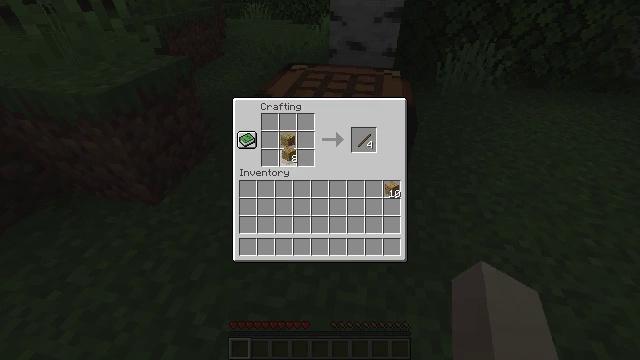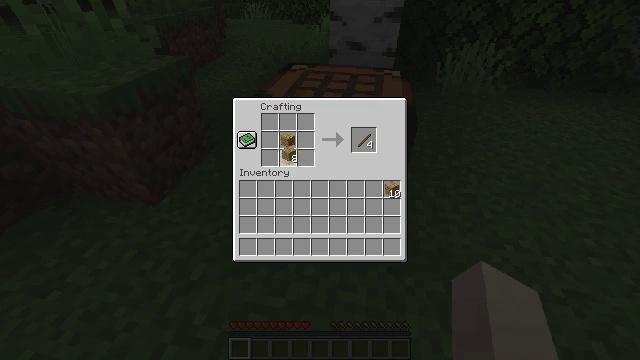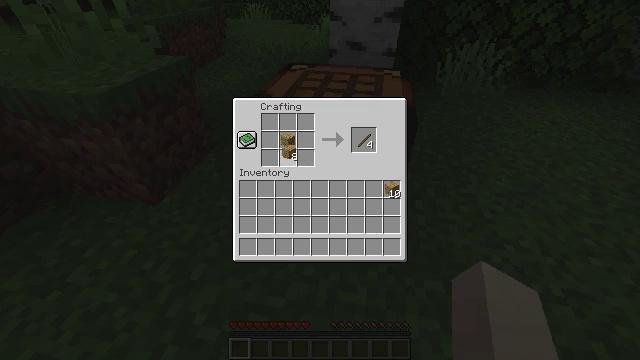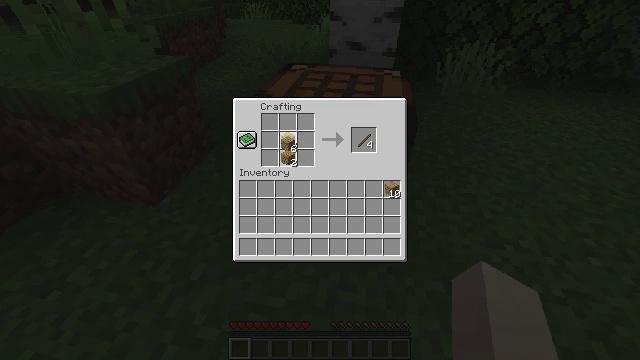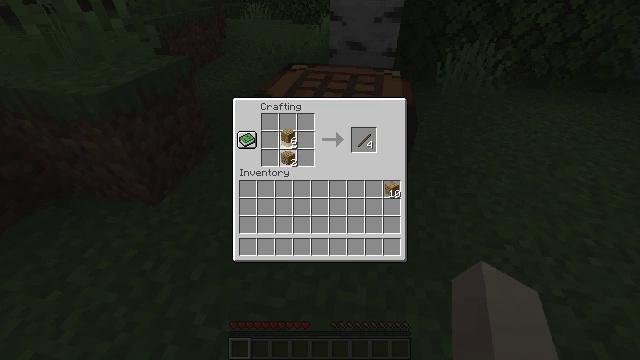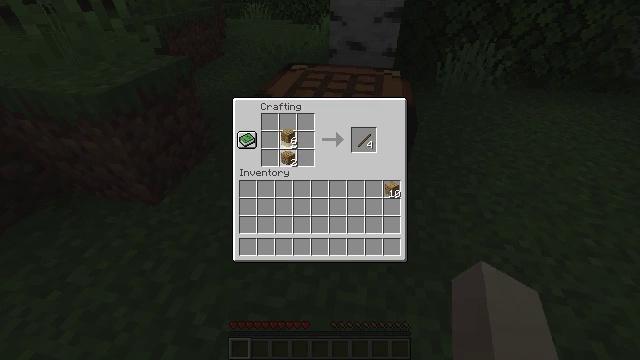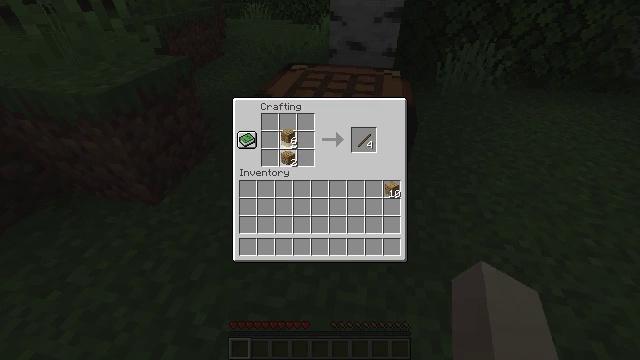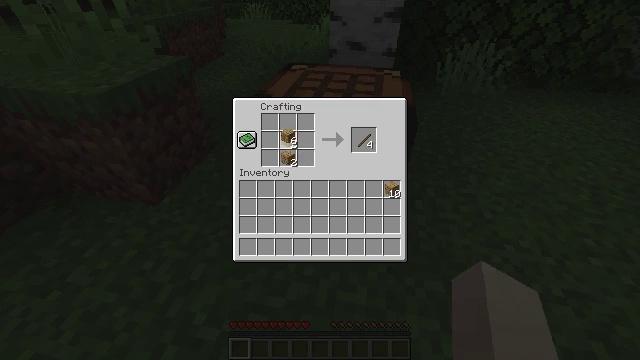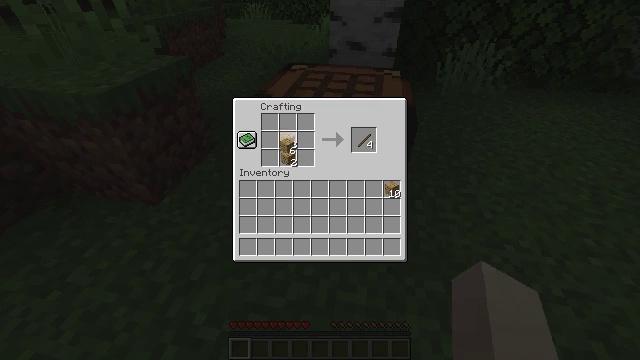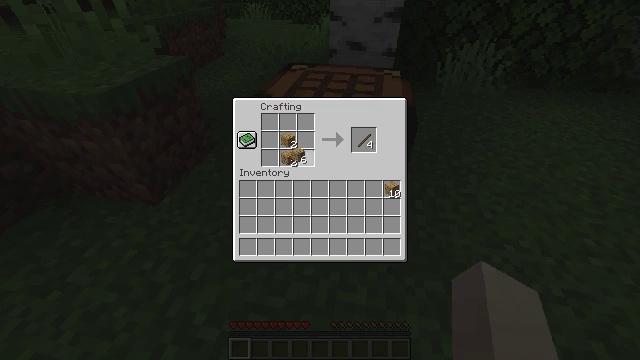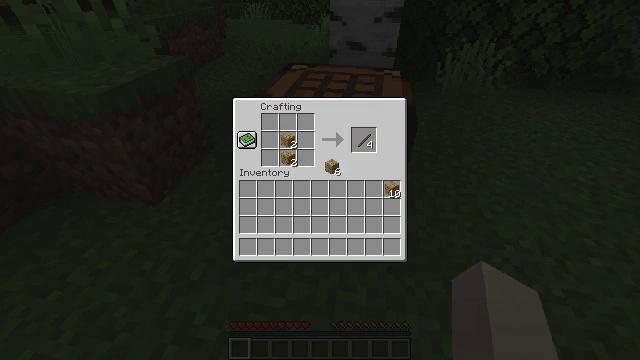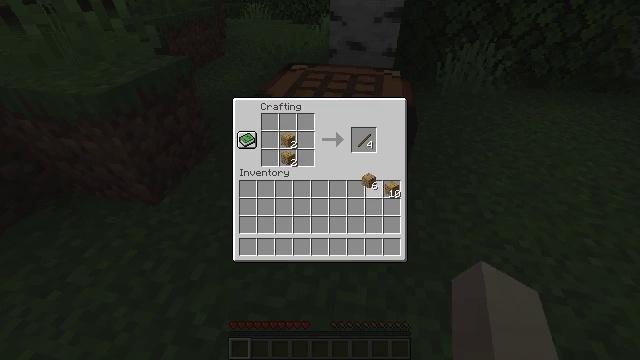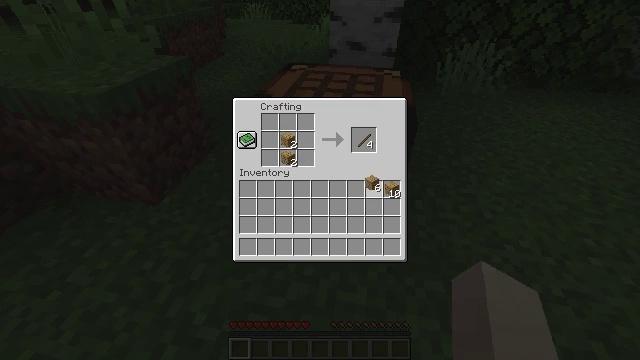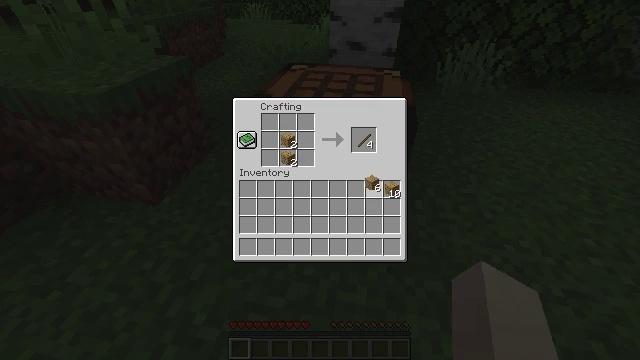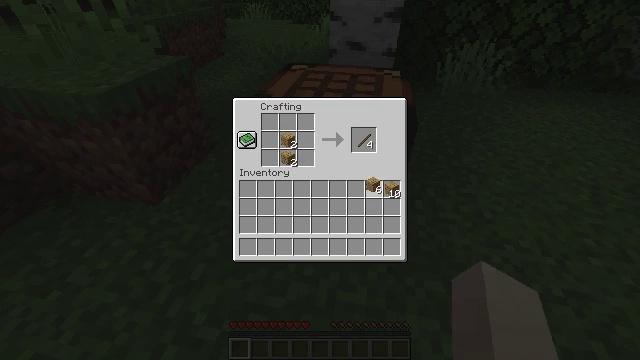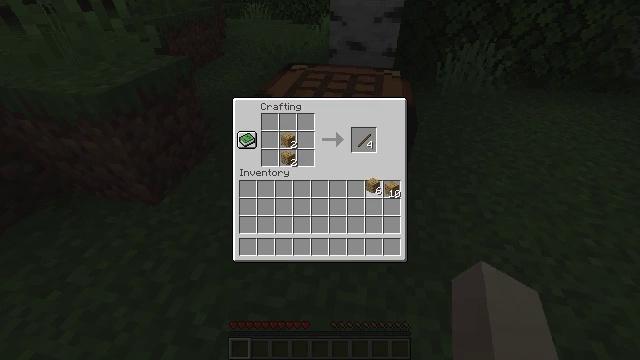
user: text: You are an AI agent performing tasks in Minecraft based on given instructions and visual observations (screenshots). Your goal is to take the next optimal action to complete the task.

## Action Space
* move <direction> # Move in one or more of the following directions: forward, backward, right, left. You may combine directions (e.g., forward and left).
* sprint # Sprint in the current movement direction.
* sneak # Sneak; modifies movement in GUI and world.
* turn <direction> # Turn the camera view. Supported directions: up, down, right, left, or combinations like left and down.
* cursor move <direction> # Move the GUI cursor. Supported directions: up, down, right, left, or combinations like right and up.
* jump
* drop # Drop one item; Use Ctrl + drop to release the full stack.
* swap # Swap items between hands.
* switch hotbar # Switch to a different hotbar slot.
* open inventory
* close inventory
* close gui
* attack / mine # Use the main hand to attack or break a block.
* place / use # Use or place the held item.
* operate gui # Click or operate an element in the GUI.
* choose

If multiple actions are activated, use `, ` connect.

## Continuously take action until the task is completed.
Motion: motion action
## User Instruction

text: Craft sticks from planks in the inventory.
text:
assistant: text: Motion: choose
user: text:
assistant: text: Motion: choose
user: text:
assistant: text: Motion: cursor move up, choose
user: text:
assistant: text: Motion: cursor move up, choose
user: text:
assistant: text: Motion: choose
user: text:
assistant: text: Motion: choose
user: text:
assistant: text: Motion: no_op
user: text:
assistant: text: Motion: cursor move down
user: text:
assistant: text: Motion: cursor move right and down
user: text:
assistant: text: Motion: cursor move right and down
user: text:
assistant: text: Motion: cursor move right and down
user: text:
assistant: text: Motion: no_op
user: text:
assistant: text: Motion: no_op
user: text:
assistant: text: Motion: no_op
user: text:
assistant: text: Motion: no_op
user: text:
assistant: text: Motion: no_op
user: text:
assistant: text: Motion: operate gui
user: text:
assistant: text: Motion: operate gui
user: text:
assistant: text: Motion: operate gui
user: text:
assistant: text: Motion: no_op
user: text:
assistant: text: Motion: no_op
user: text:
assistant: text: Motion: no_op
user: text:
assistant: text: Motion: sneak
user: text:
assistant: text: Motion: sneak, cursor move up
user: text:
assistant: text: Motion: sneak, cursor move up
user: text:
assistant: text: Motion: sneak
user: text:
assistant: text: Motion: sneak
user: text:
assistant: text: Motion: sneak, cursor move up
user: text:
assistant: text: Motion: sneak
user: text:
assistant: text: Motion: sneak, operate gui